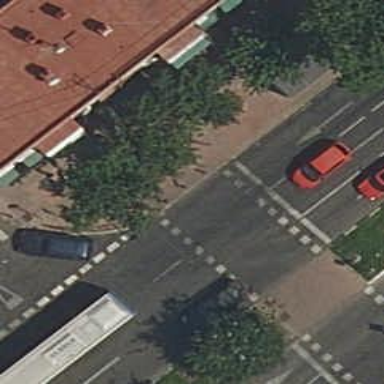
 there are traffic signals and zebra crossing."